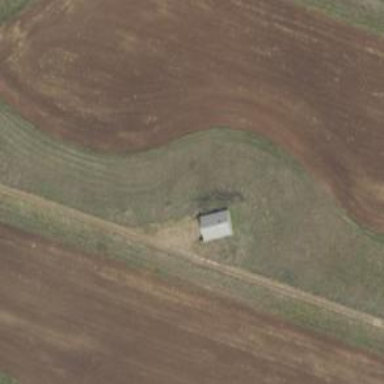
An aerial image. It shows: Military bunker for protection and defense.